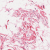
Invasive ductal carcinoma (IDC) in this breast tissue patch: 0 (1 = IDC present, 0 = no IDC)